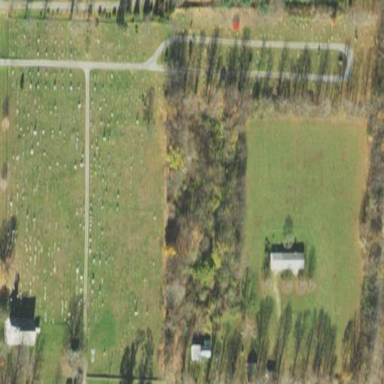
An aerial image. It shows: Grave yard.